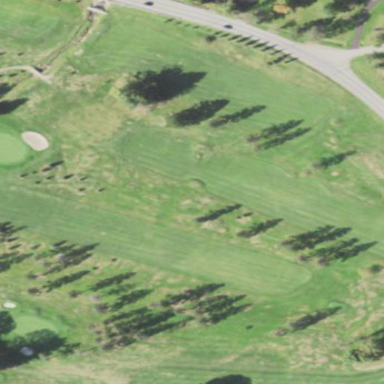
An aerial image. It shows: Golf fairway surrounded by grass.